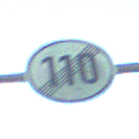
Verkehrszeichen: EndeGeschwindigkeit110
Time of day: MorningAfternoon
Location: Outdoor (Nature)
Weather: PartlyCloudy
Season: NotSpecified
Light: Natural